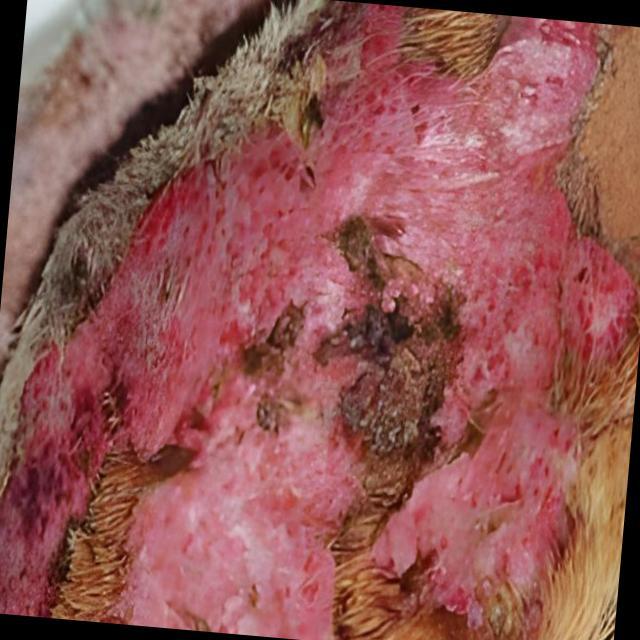
Canine dermatitis — inflammation of the skin presenting with erythema, pruritus, papules, and excoriation. May be allergic, contact, or atopic in origin.